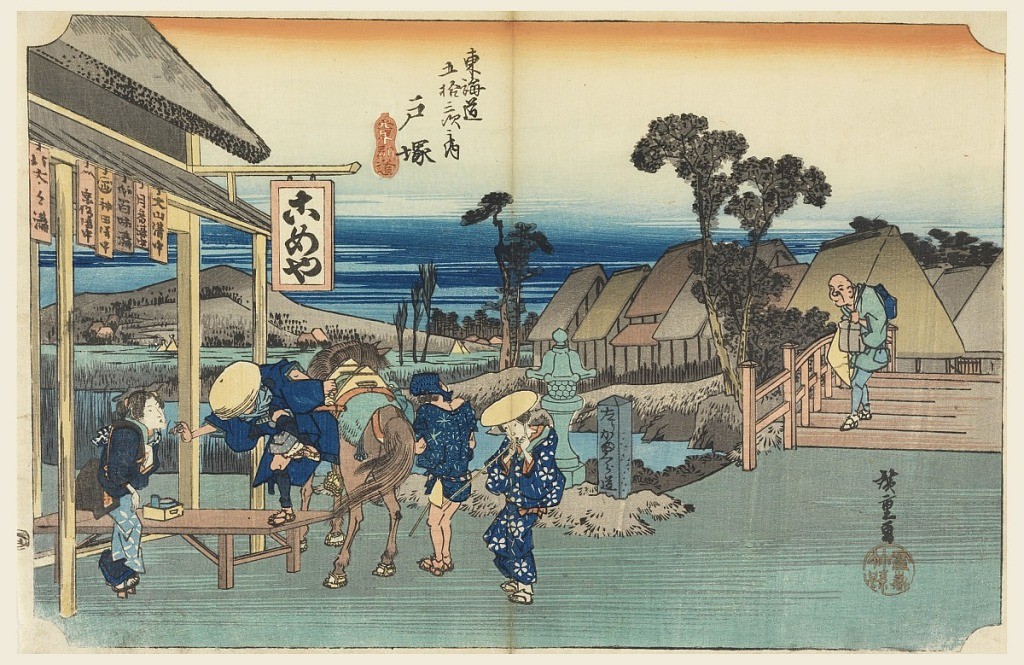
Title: Totsuka Teahouse, in The Fifty-Three Stations of the Tokaido Road (Tokaido Gojusan Tsugi-no Uchi)
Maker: Ando Hiroshige, Japanese, 1797–1858
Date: ca. 1834
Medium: Woodblock print in colored ink on paper
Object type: Print
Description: Here is a spritely scene of travelers outside a teahouse of the town of Totsuka. From Edo (Tokyo) to Totsuka at the time, was about one day's journey. There is a man gingerly mounting off his horse. On the left of him, a female maidservant, finely dressed is greeting the visitors after their long voyage. There is a man on the right, standing next to the horse, is a porter, with his back facing us. Next to him is a woman who is carrying a large bundle, still balanced on her back. On the right side is an elderly man, nimbly balancing many bundles on his body while crossing the bridge.  A milestone next to the bridge says, "For Kamakura, Turn Left." The animated indigo streaks on the foreground indicate that nightfall is swiftly approaching.